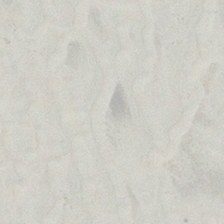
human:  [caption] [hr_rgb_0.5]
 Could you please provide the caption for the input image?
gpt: several ripples are in a piece of gray white desert .

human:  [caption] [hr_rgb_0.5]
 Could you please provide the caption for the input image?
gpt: several ripples are in a piece of gray white desert .

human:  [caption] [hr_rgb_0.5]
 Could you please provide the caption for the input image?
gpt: several ripples are in a piece of gray white desert .

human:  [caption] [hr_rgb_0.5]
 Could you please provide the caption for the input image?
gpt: several ripples are in a piece of gray white desert .

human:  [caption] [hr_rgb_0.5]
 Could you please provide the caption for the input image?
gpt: several ripples are in a piece of gray white desert .